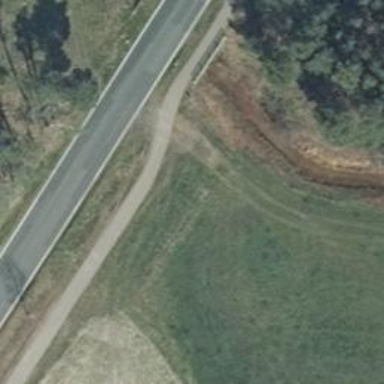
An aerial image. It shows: Grass track with grade 5 tracktype.